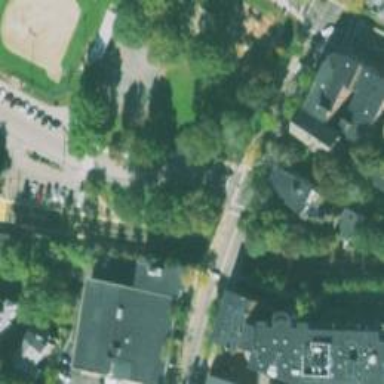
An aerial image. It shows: Covered tunnel with asphalt footway featuring marked crossing.